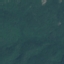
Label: Forest